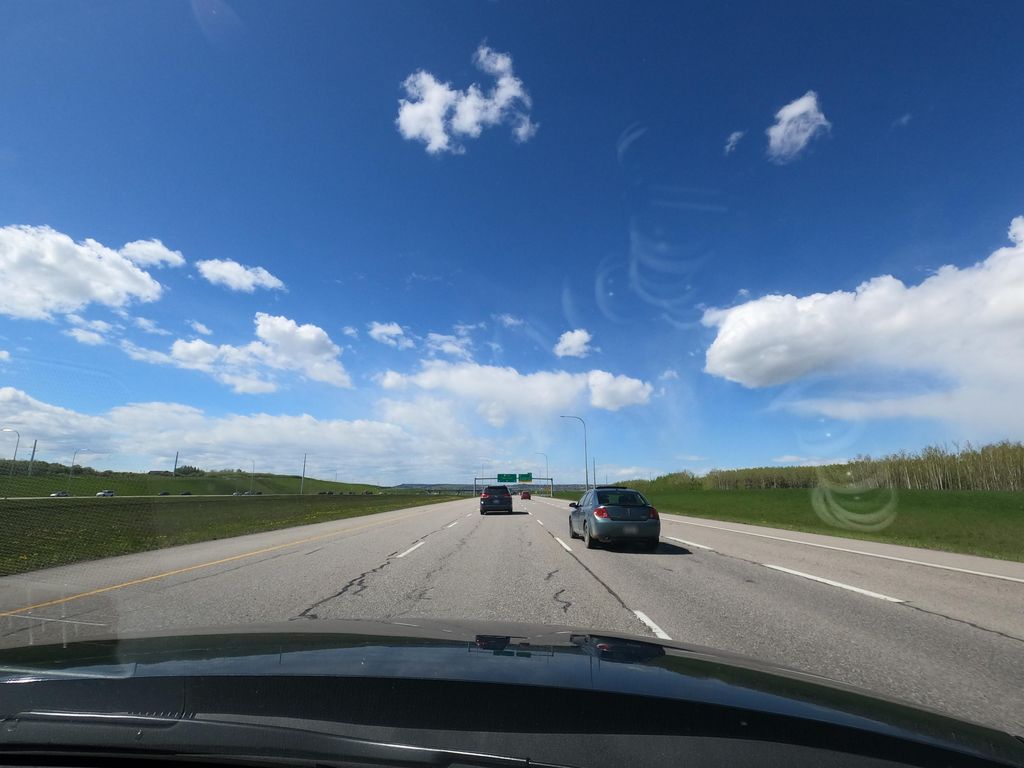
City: calgary